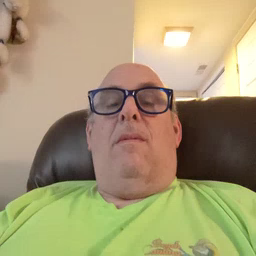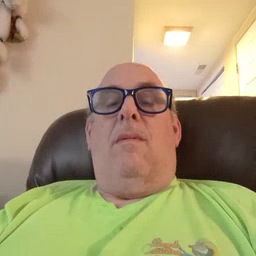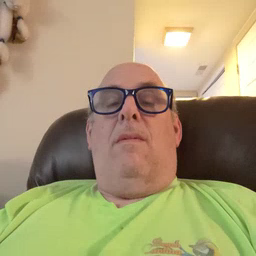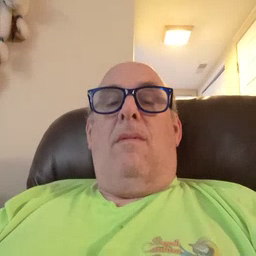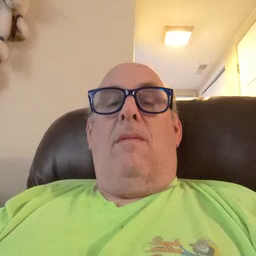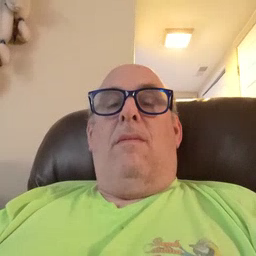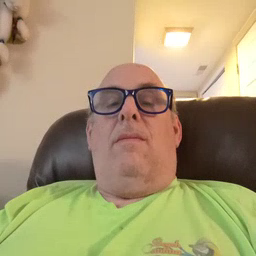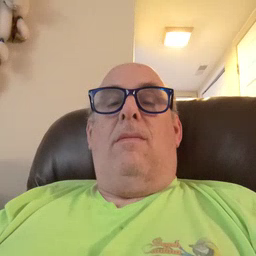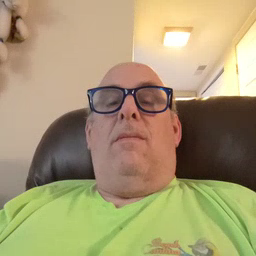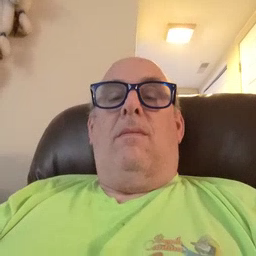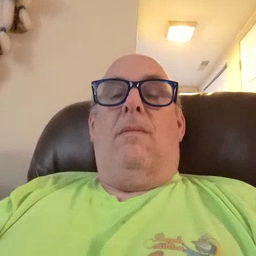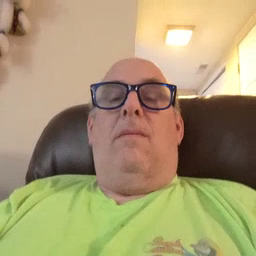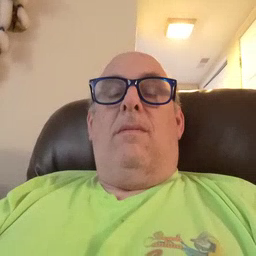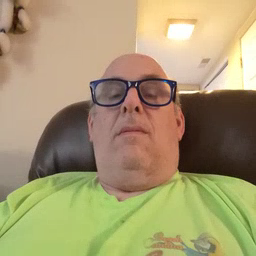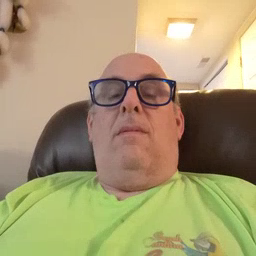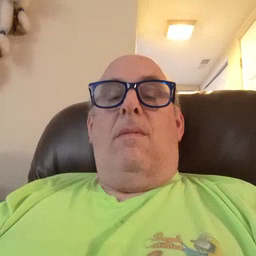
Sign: hen